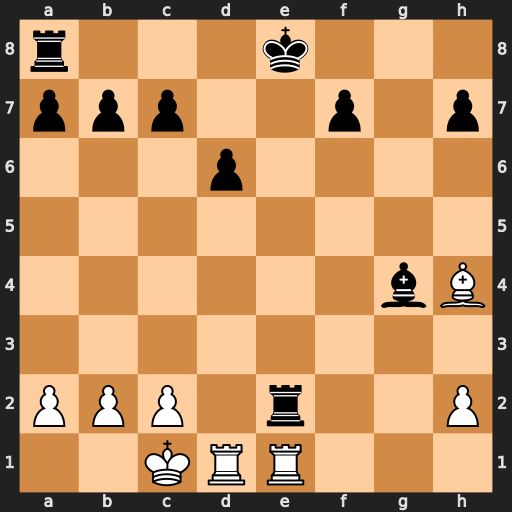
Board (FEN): r3k3/ppp2p1p/3p4/8/6bB/8/PPP1r2P/2KRR3
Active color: w
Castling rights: q
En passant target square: -
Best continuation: Rxe2+ Bxe2 Re1 Kf8 Rxe2